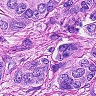
Metastatic tissue present: yes